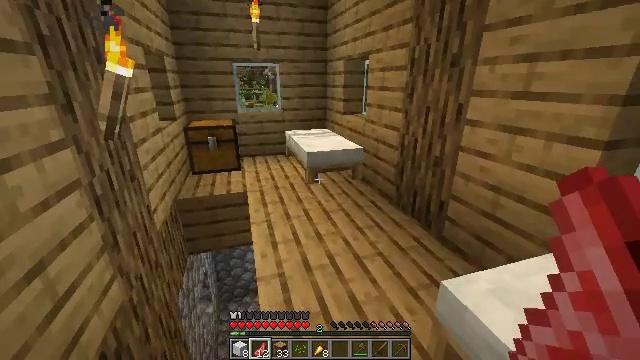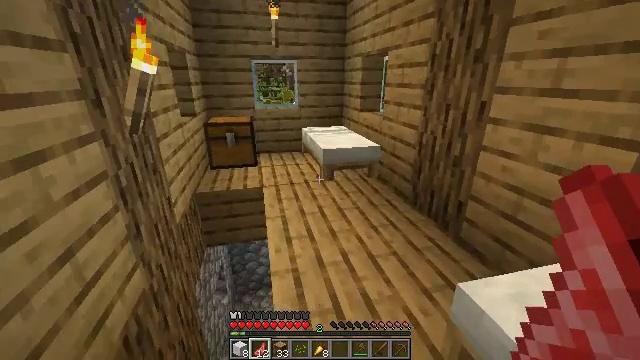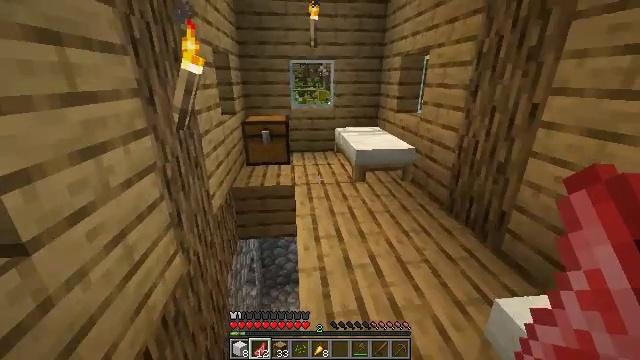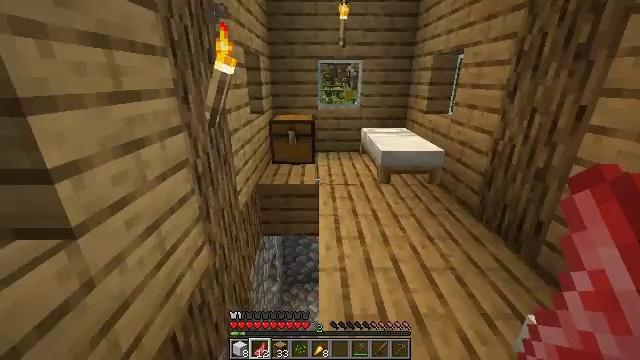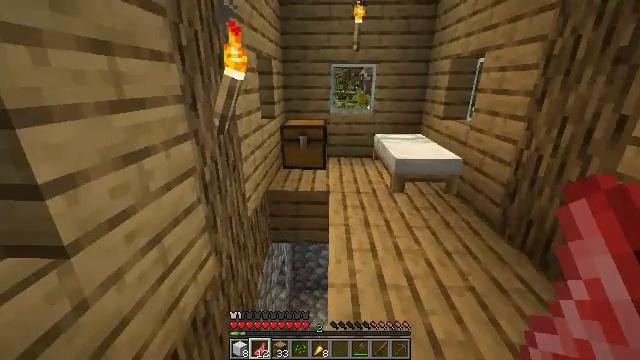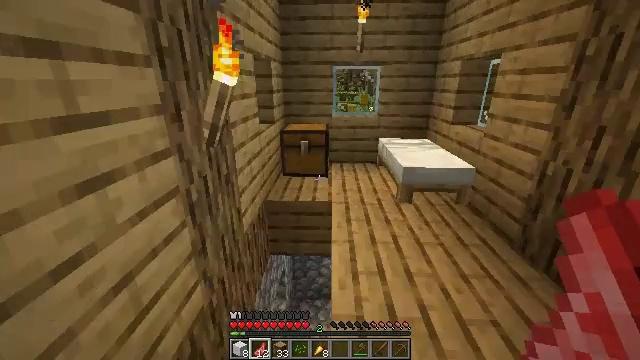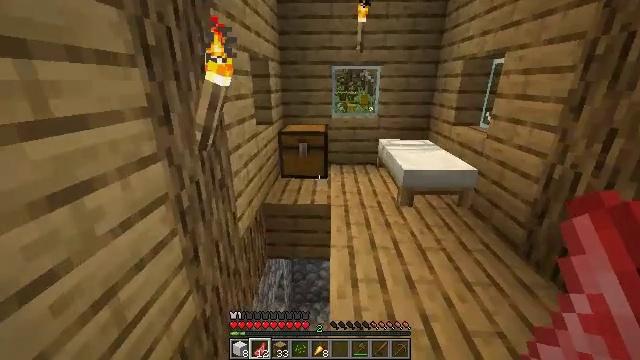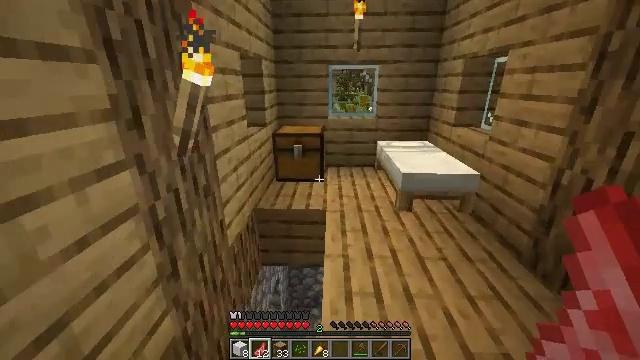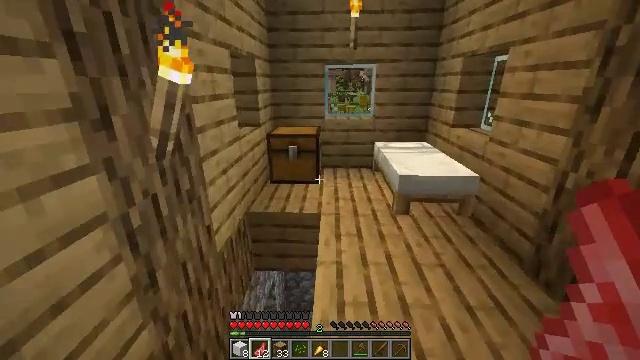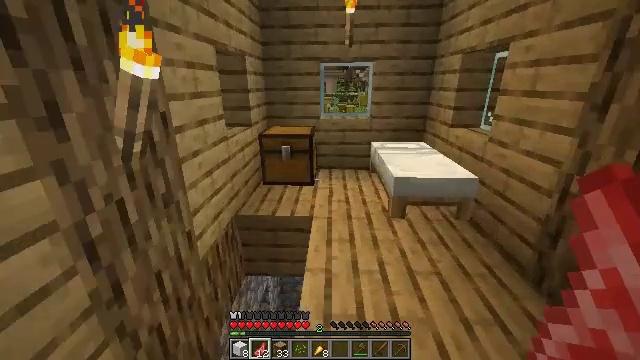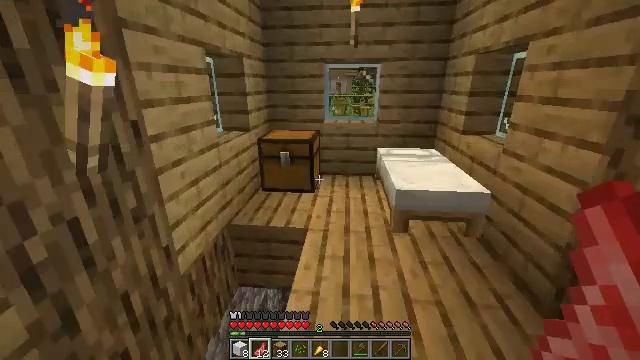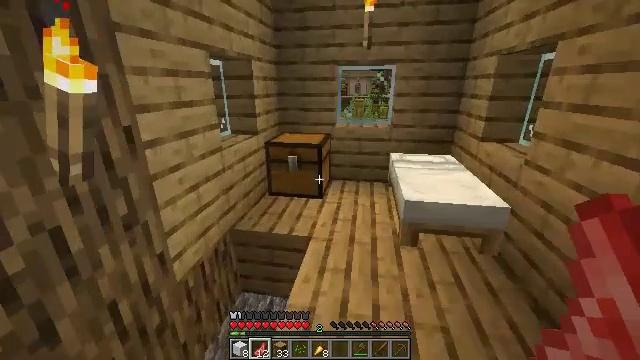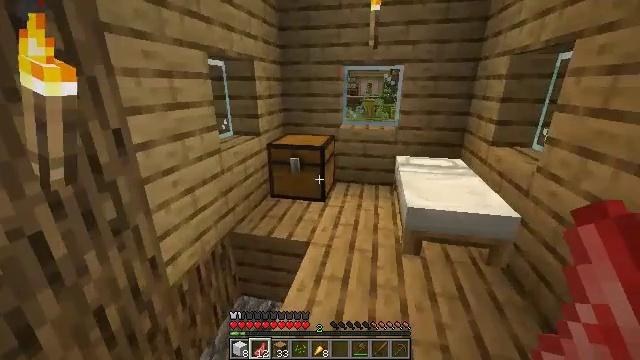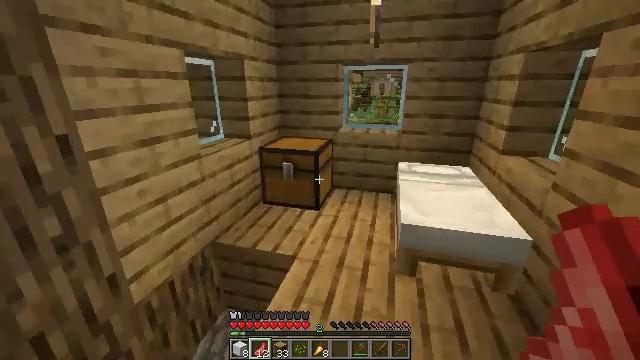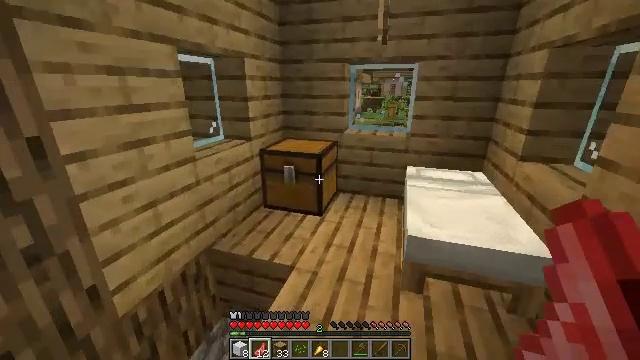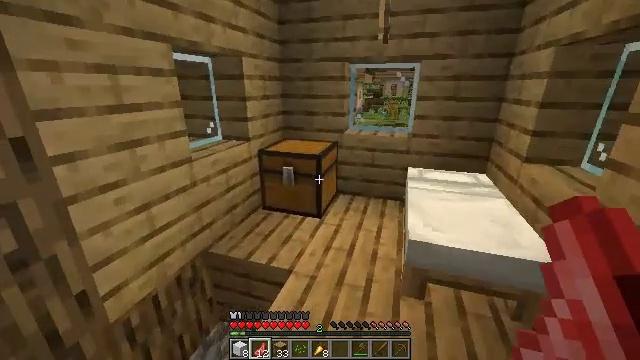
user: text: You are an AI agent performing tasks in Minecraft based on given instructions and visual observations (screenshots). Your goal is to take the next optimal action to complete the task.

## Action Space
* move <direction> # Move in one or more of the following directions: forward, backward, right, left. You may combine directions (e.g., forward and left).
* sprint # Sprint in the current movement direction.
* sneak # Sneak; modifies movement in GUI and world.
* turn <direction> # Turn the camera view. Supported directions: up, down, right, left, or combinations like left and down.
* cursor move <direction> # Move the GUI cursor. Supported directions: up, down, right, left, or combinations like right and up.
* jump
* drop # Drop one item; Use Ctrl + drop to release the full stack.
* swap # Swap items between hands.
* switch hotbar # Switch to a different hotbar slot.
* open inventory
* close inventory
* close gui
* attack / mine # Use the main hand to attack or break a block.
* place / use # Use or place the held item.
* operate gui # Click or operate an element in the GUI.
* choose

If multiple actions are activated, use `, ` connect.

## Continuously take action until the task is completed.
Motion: motion action
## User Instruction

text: Mine the brewing stand from your base.
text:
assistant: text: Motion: turn left
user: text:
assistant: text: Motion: turn left
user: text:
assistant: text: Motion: move forward, turn left
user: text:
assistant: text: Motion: move forward, turn left
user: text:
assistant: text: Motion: move forward
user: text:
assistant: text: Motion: move forward and move right
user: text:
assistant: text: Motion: move forward and move right
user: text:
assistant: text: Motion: move forward and move right
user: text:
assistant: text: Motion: move forward and move right
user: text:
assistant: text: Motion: move forward and move right, turn left
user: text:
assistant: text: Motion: move forward and move right, turn left
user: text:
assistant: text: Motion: move forward and move right, turn left
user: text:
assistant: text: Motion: move forward, turn left
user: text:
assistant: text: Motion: move forward, turn left
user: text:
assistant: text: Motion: move forward
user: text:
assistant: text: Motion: move forward, use / place
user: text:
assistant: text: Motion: move forward, use / place
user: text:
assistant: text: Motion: move forward, use / place
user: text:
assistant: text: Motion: move forward
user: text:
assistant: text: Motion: no_op
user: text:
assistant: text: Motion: cursor move right
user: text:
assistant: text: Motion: cursor move down
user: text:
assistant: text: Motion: no_op
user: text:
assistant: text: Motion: no_op
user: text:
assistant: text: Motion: no_op
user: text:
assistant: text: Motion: cursor move up
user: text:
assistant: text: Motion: cursor move left and up
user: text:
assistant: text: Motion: no_op
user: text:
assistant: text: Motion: no_op
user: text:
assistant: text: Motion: no_op